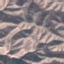
Land use / land cover: HerbaceousVegetation